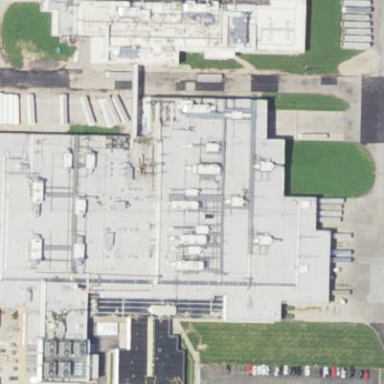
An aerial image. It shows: Industrial building.